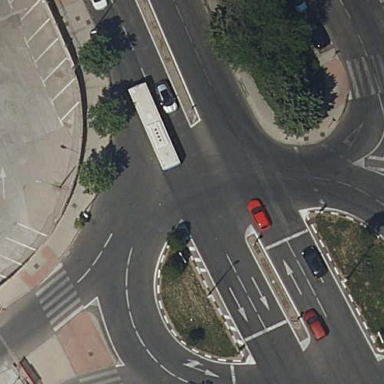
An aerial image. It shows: Traffic calming island.